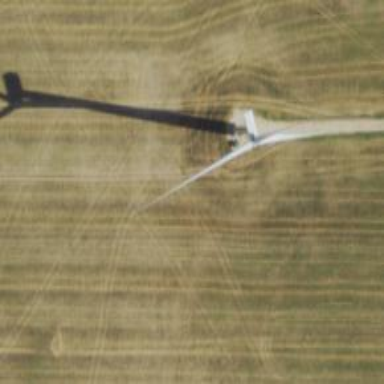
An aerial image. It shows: Wind generator powered by wind. The generator type is horizontal axis and it uses wind turbines.